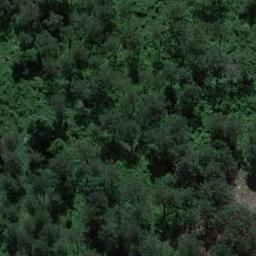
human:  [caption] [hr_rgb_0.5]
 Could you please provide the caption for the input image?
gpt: The forest is next to the bare land .

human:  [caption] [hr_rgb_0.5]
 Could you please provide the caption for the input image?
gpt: The forest has a lot of dense green trees of different color depths and heights .

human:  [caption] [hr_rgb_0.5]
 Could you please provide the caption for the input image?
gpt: This is a dense forest .

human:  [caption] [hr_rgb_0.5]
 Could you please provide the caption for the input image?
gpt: Many dark green trees are strewn at random in the forest .

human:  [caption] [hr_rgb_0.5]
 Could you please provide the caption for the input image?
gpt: A forest with many green trees .